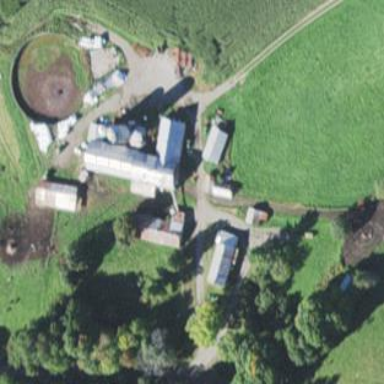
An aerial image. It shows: Farmyard area.